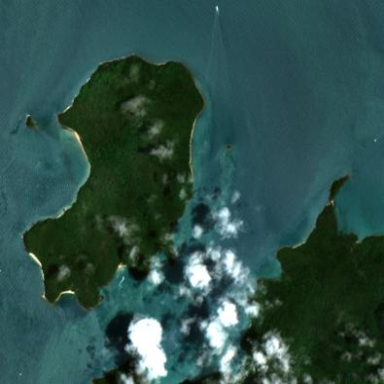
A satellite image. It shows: Island with natural coastline.